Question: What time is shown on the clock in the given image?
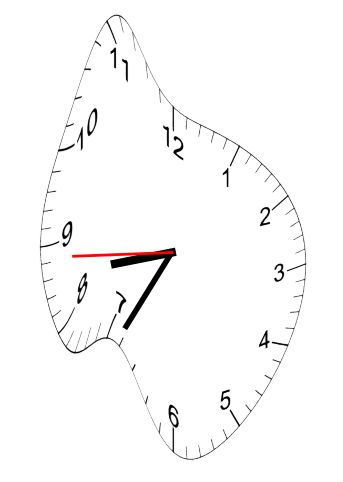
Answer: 08:34:44